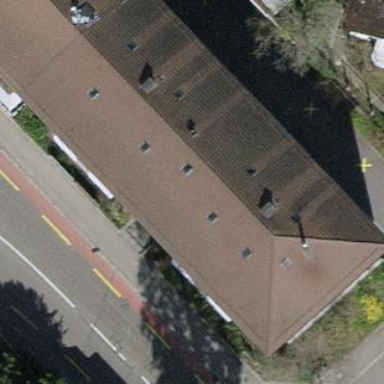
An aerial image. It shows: Hipped-roof building with apartments.